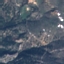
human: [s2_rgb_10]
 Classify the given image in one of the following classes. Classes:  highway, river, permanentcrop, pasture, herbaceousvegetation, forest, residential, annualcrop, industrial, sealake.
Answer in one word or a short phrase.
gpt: HerbaceousVegetation